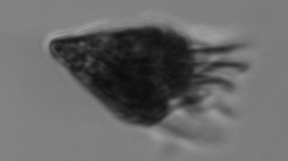
Label: Strombidium_wulffi